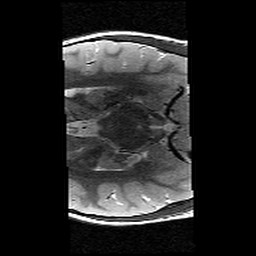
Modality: T2w
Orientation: axial
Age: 9
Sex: female
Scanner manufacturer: siemens
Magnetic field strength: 3 T
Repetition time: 9.23 s
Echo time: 0.067 s